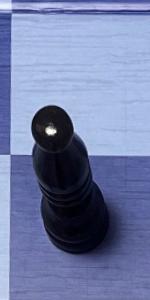
Label: Bishop_Black